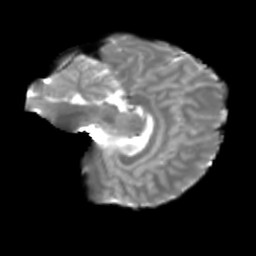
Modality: T2w
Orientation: sagittal
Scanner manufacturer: siemens
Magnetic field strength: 3 T
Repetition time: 4 s
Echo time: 0.0594 s